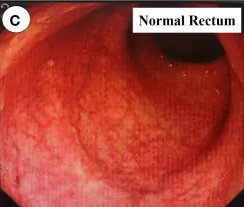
The results of colonoscopy and pathology. The proximal mucosa was normal.
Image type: endoscopy (gi_endoscopy)